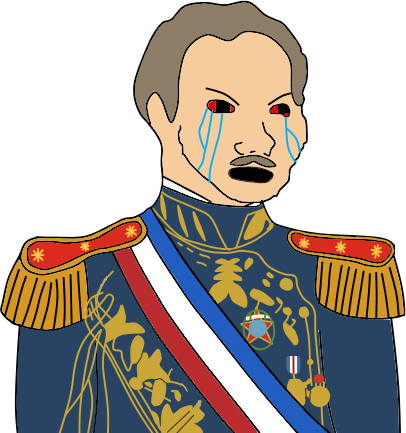
Label: 5_Crying_Wojak